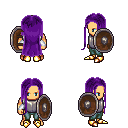
a pixel art fantasy rpg character, male body template, human, tanned skin, steel chest armor, teal pants, purple extra-long hairstyle, white cloth bracers, gold boots, shield, four views (front, back, left, right), 2x2 character sprite sheet, small pixel art, hard edges, no anti-aliasing